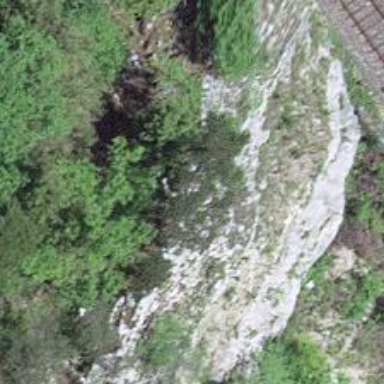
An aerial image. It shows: Natural cliff.